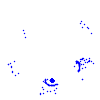
Particle: kaon